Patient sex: M
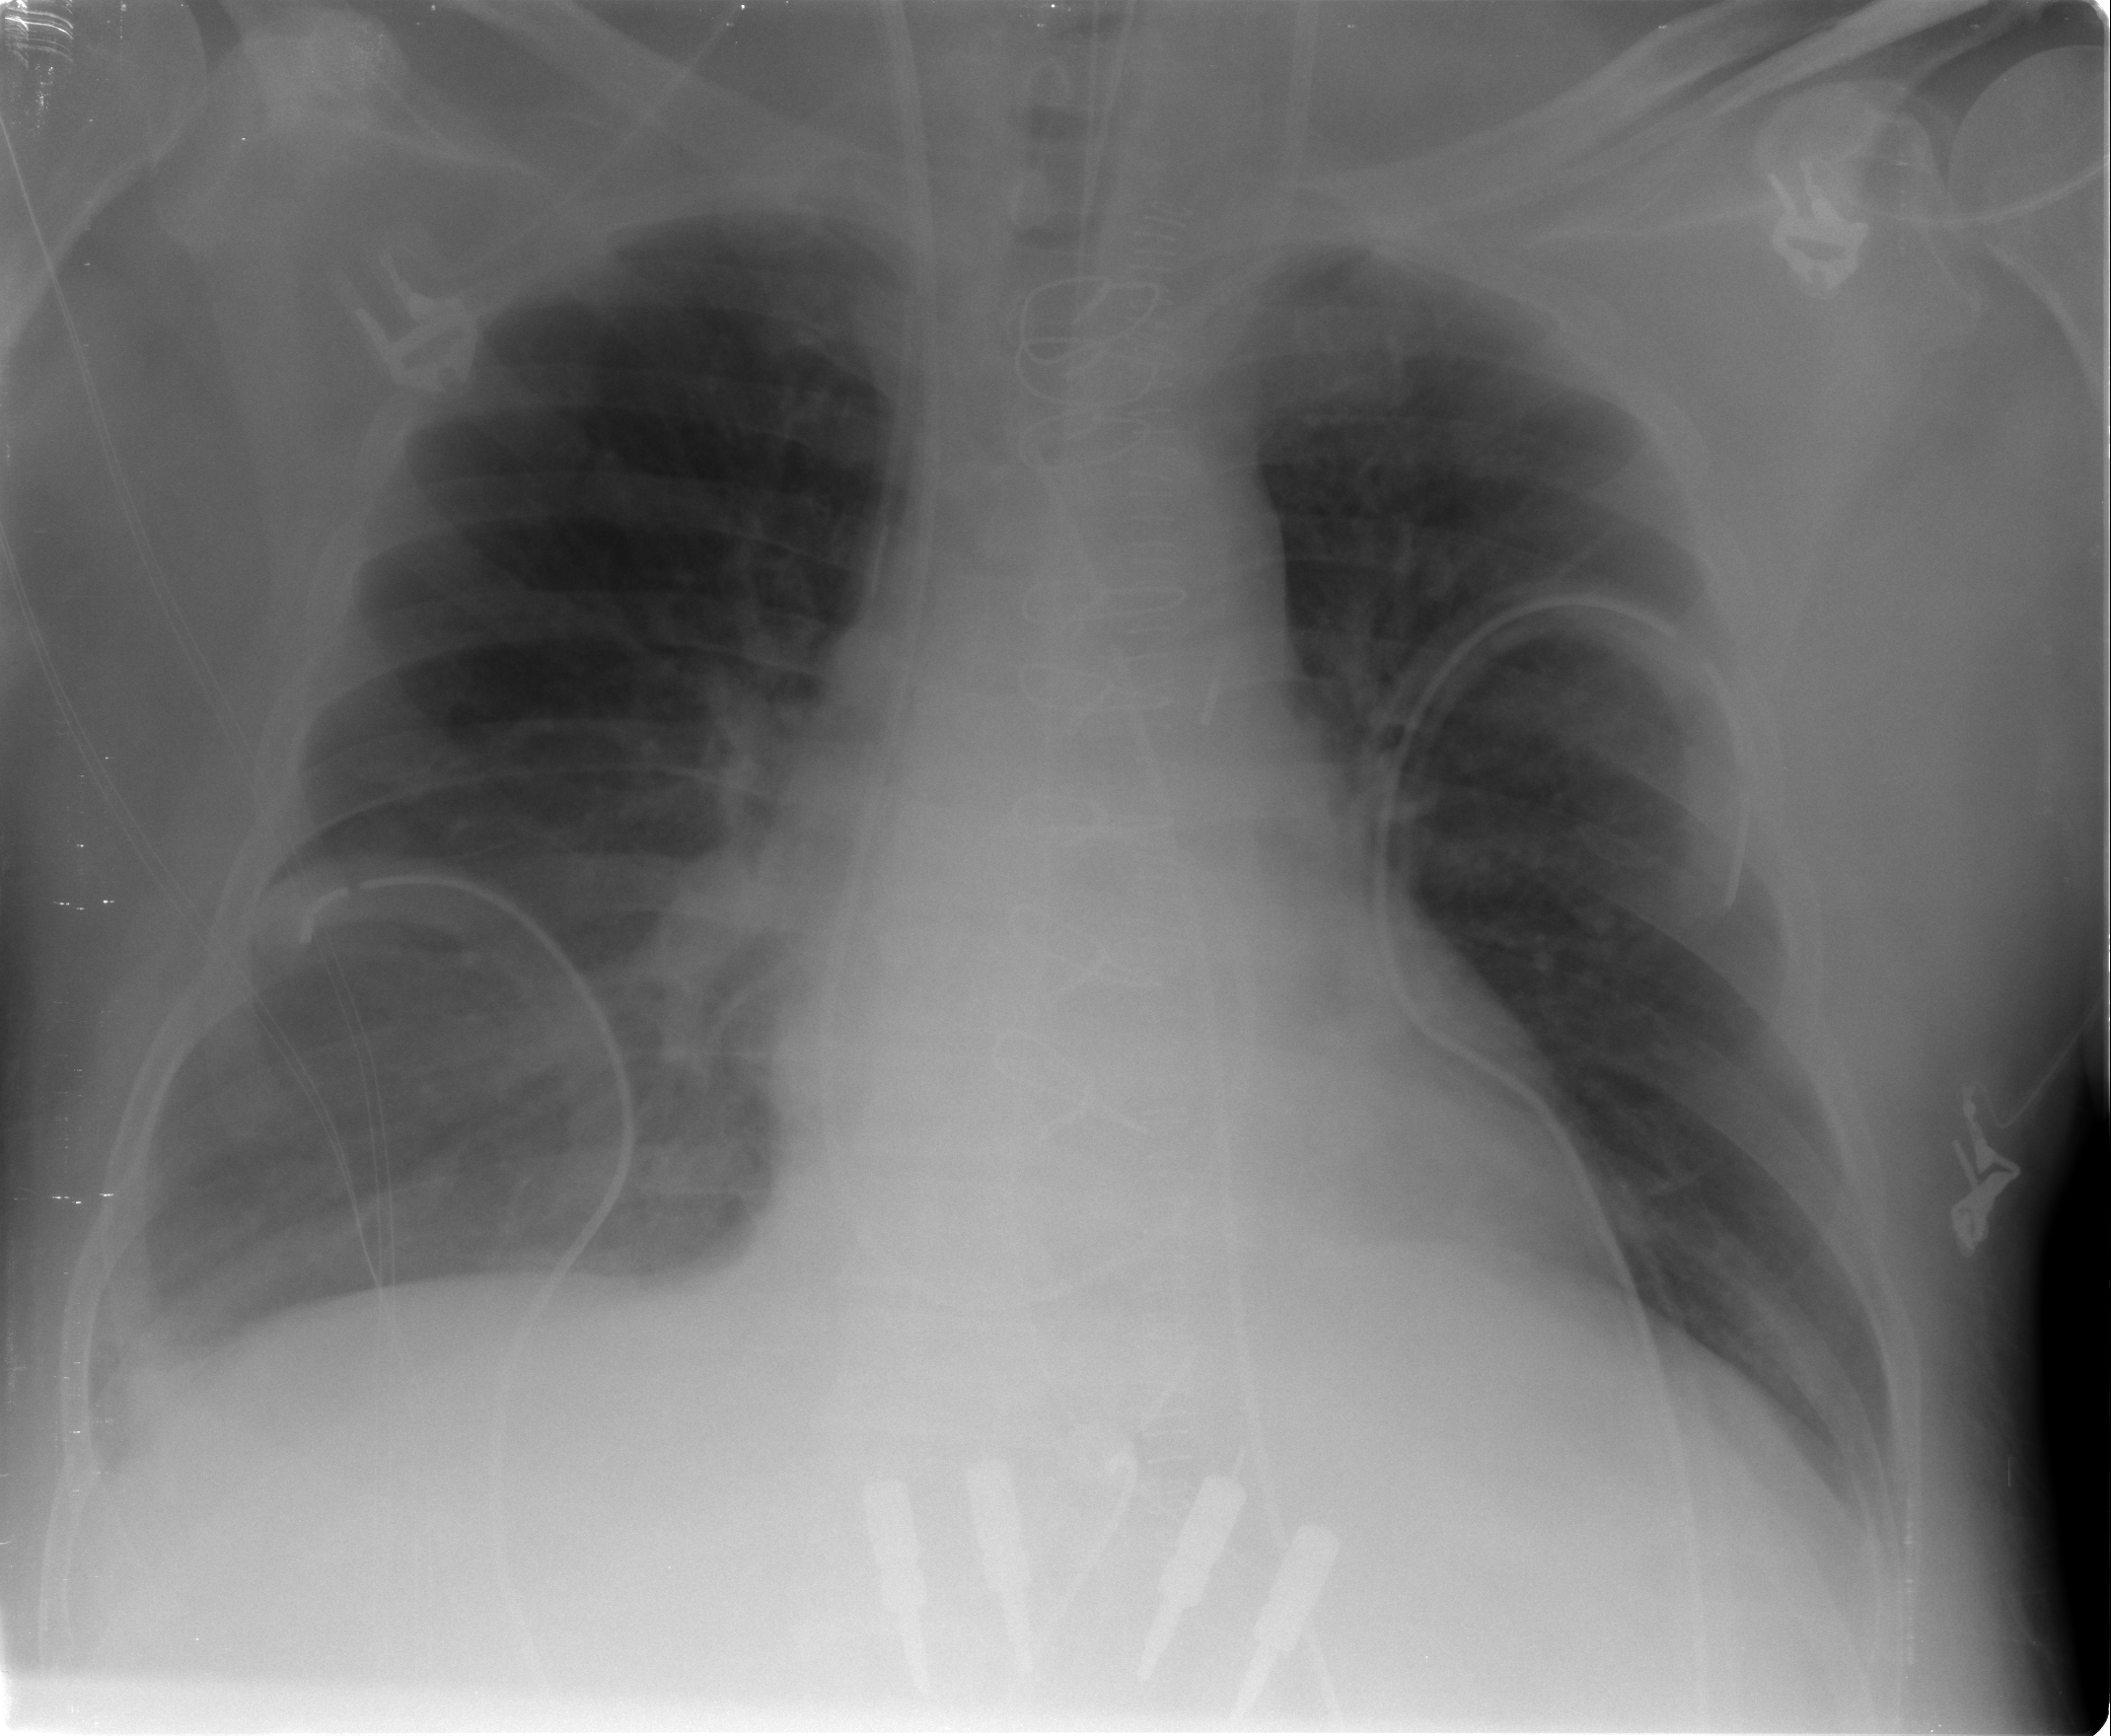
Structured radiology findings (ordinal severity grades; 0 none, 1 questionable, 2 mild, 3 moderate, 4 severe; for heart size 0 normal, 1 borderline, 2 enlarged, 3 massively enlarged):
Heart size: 2
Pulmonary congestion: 1
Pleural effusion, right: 1
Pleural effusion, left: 0
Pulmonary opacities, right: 2
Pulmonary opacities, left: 0
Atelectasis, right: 2
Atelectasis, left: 1